CT reconstruction: convct
Segmentation target: spine
Patient: M, age 75
ISS stage: Stage 2
Metal implant: no
Axial slice:
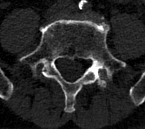
Sagittal slice:
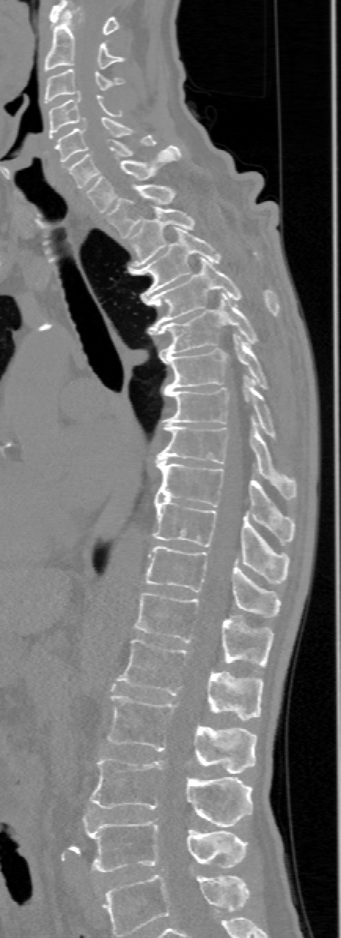